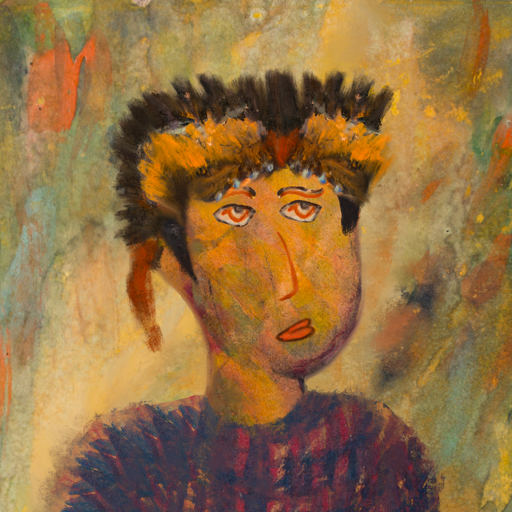
Background: Comrade, Head And Neck Side: Gypsy_Mother, Face Side: Experience, Bust: In_The_Sun, Hair Side: Roy_Bahadur, Head Accessory: Gypsy_Queen, Second Necklace: Blank, Necklace: Blank, Baby: Blank